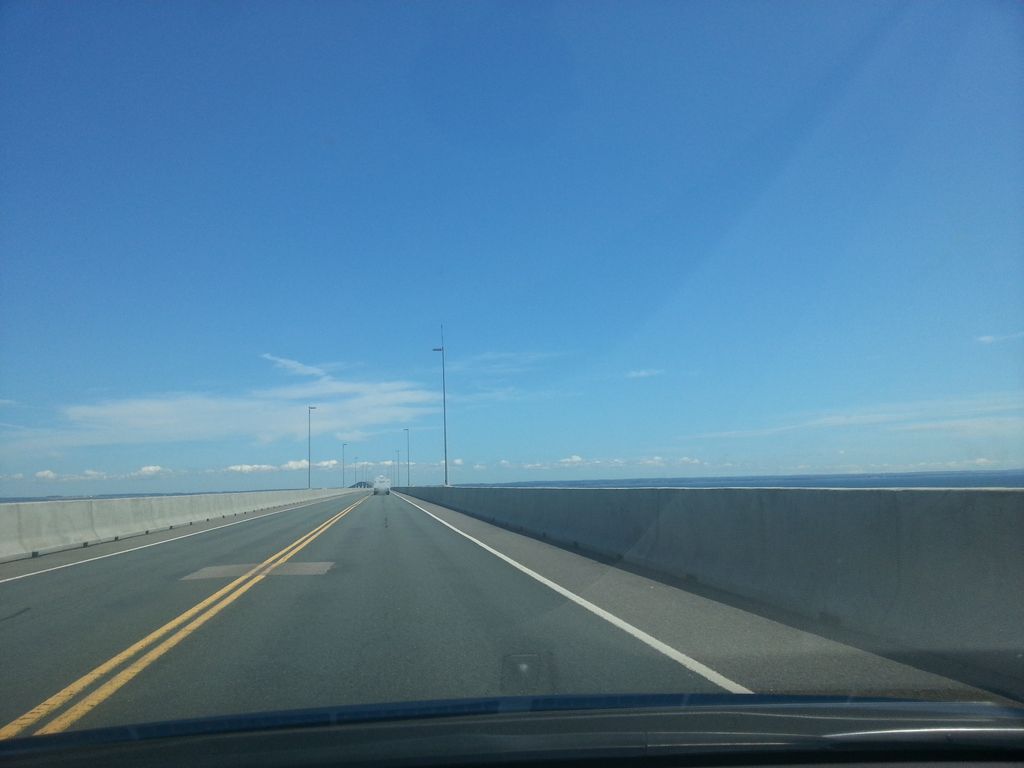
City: charlottetown